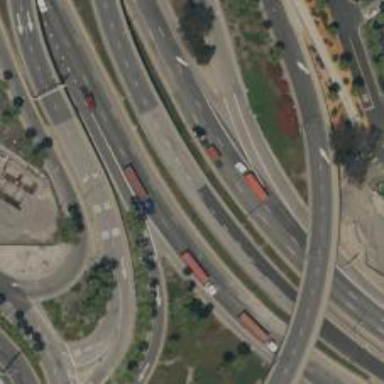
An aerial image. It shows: Trunk highway with expressway features.